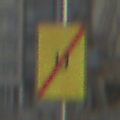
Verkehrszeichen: EndeUmleitung
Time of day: SunriseSunset
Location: Outdoor (Urban)
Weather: PartlyCloudy
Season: NotSpecified
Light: Natural